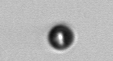
Label: bead